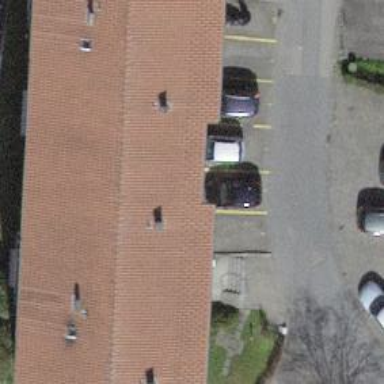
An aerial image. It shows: Parking area with surface.